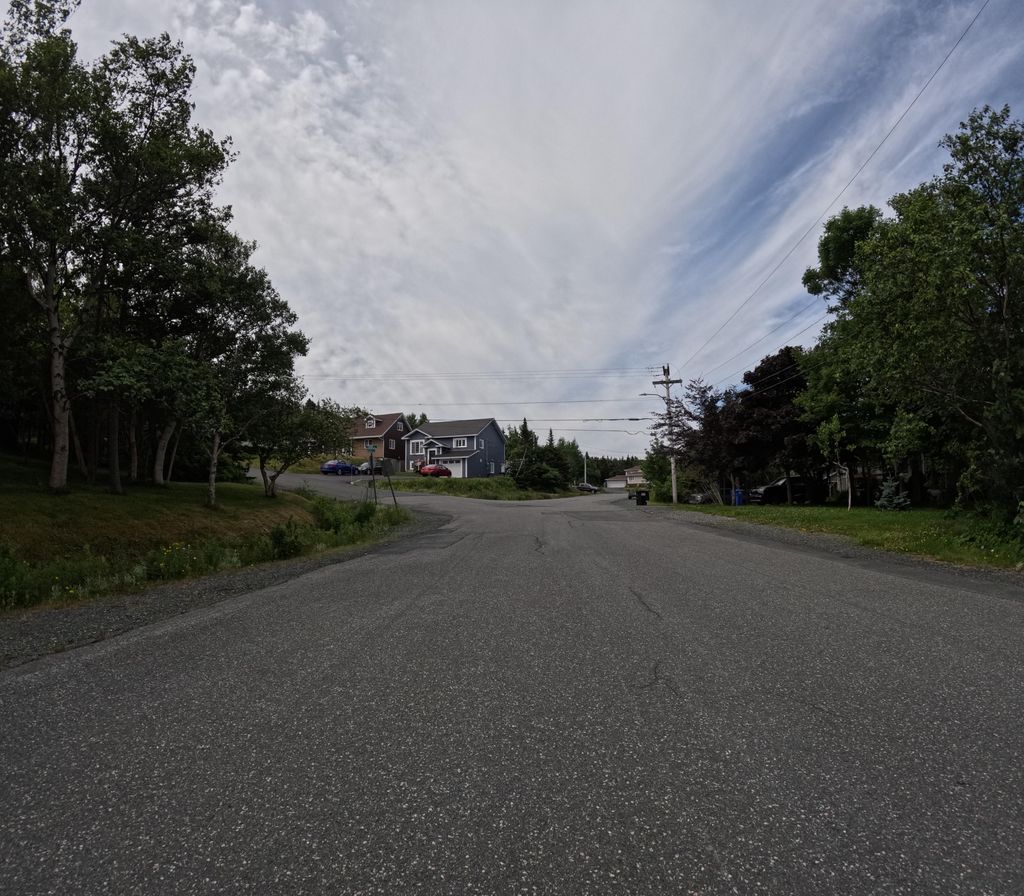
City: st_johns